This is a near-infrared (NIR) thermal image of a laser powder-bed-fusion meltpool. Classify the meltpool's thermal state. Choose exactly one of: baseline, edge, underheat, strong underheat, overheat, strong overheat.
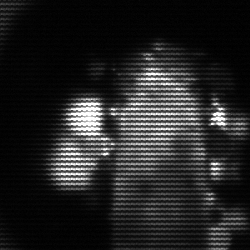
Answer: strong underheat